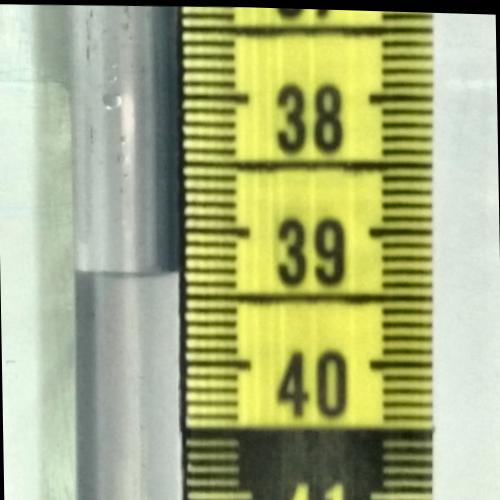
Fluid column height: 39.3 cm